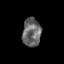
Tissue: skin
Cell type: Epithelial cells
Senescence score: 0.2558
Nuclear area (px): 508
Mean DAPI intensity: 105.553